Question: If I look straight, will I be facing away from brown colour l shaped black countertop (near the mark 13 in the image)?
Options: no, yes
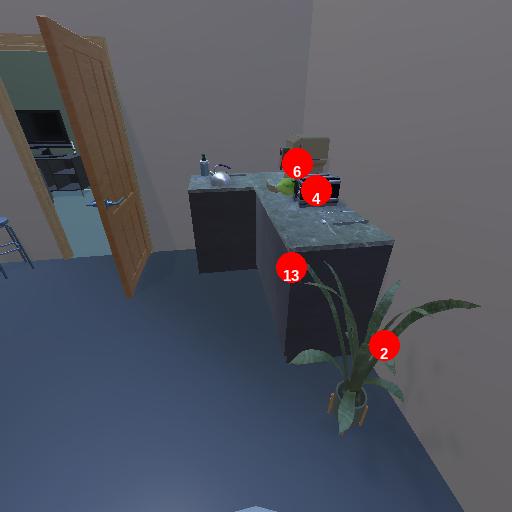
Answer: no